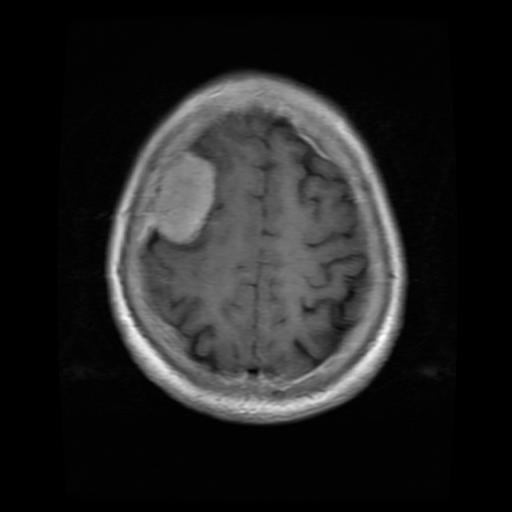
Label: meningioma